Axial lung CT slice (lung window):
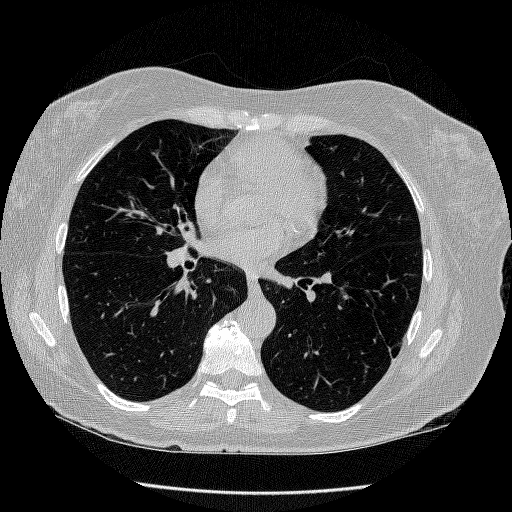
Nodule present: no